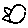
Label: fish